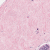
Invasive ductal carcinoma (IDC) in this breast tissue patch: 0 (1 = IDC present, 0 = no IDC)